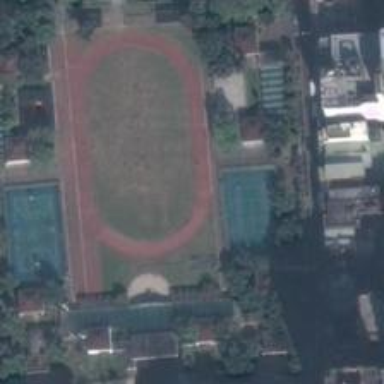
On each side of the football field, a overshadowed swimming pool can be seen easily .